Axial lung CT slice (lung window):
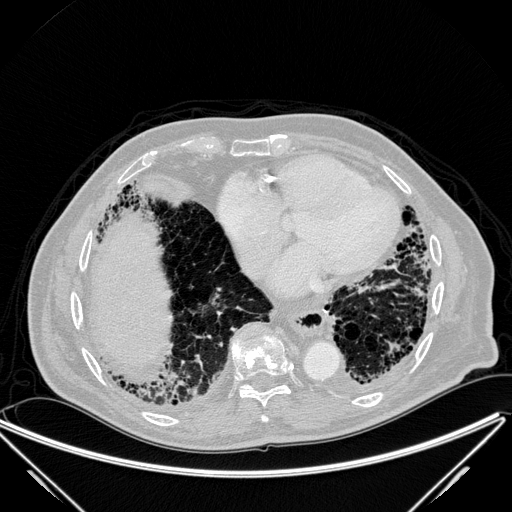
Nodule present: no